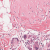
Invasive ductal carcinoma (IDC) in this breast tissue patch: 0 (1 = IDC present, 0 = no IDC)